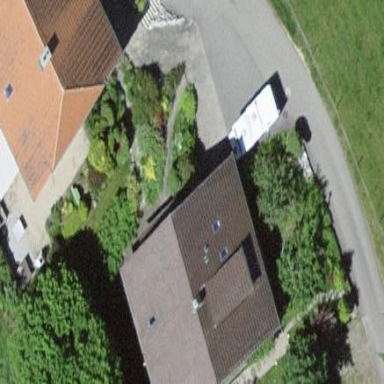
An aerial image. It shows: Residential building.